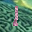
Label: 1